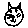
Label: cat